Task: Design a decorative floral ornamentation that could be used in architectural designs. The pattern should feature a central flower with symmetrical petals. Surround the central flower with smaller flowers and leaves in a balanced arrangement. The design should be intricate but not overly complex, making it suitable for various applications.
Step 1573:
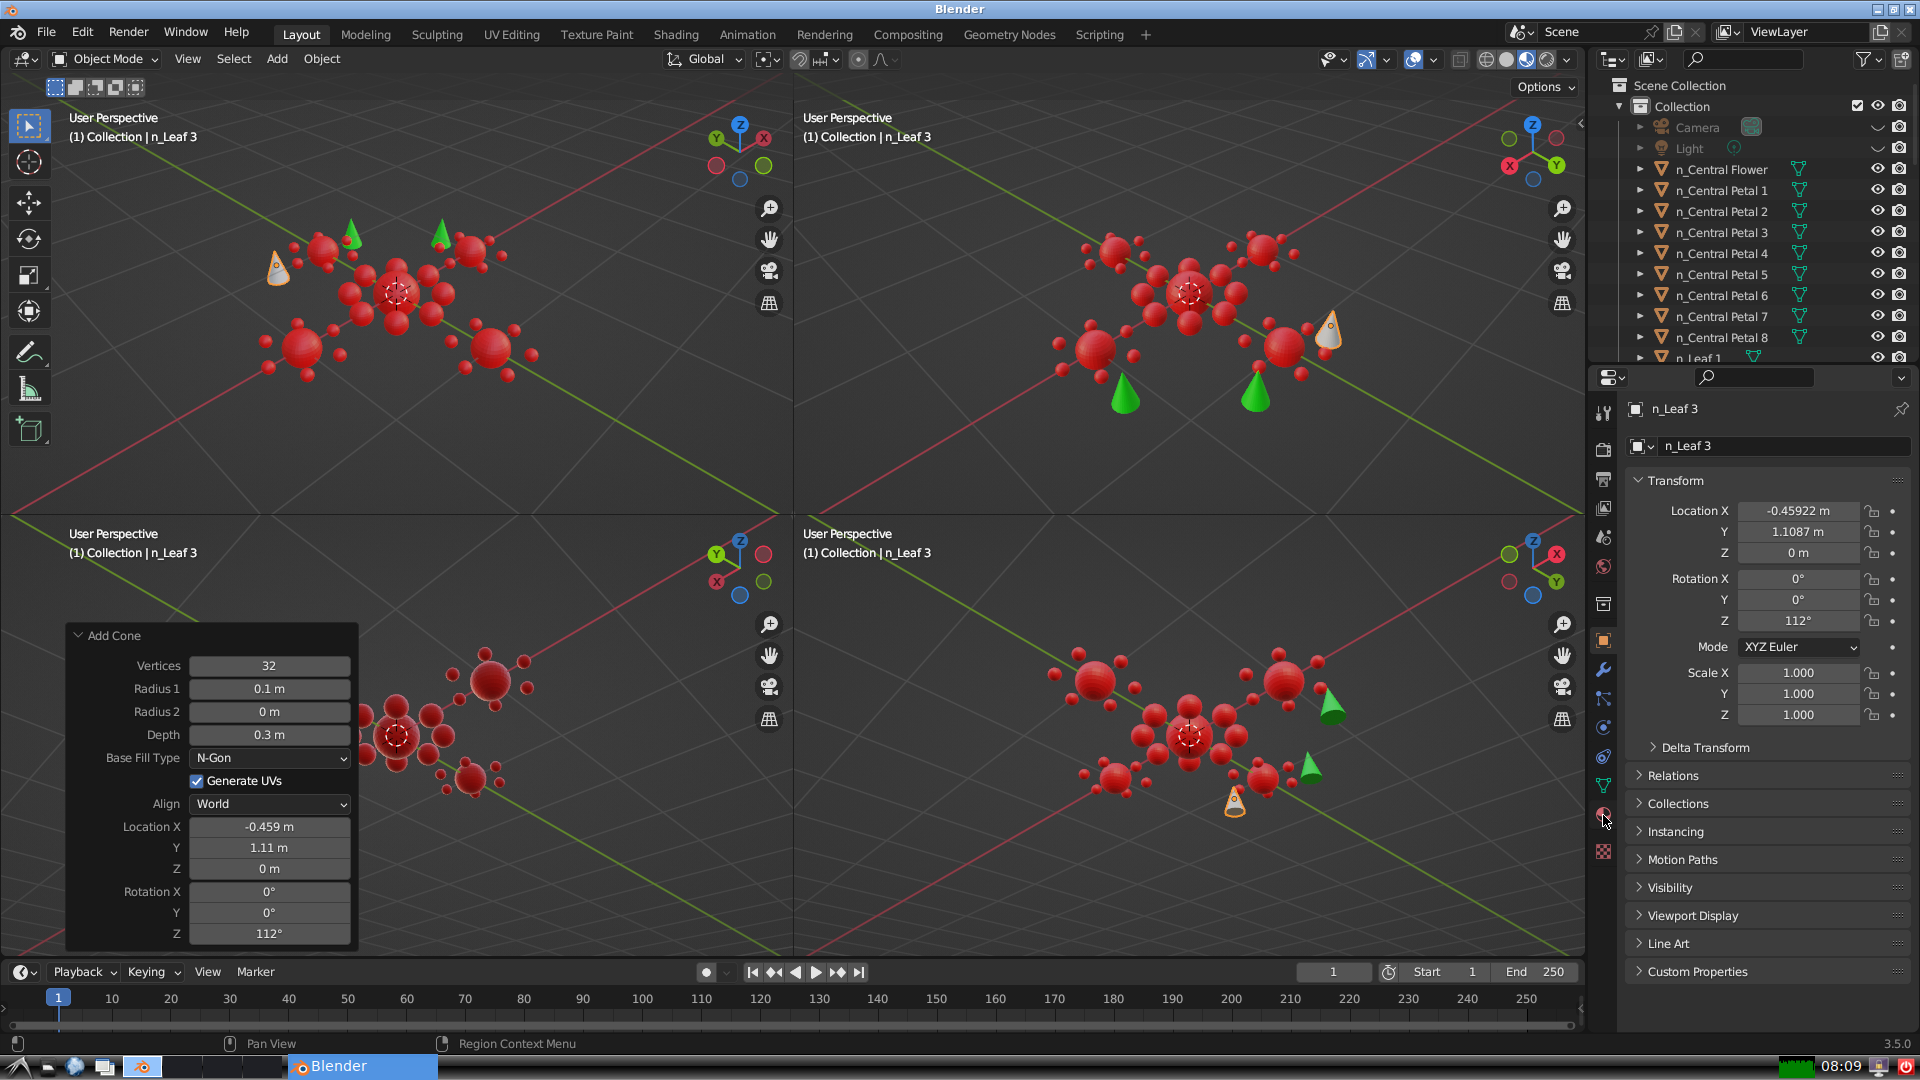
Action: click: no